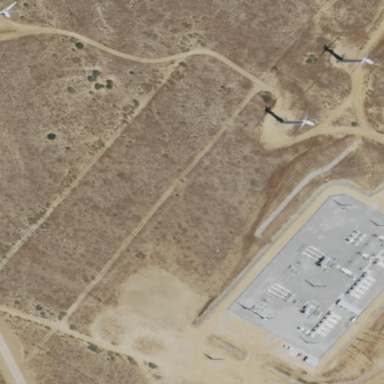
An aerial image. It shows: Power substation.